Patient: sex M, age 72
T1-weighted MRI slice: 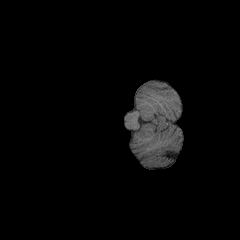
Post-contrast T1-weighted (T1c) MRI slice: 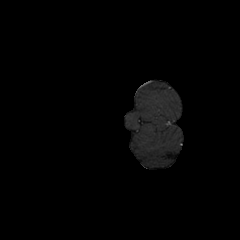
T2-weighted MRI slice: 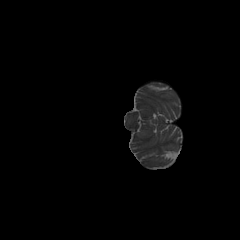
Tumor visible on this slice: no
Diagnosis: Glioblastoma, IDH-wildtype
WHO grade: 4